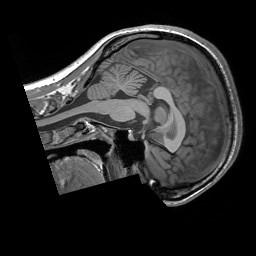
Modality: T1w
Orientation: sagittal
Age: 21
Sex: female
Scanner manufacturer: siemens
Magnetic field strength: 3 T
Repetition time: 1.9 s
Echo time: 0.00252 s